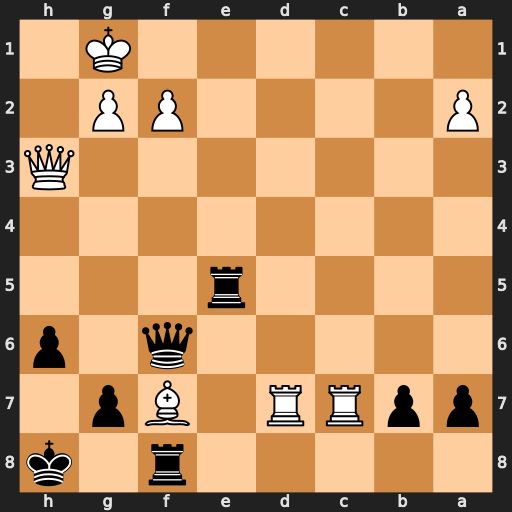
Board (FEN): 5r1k/ppRR1Bp1/5q1p/4r3/8/7Q/P4PP1/6K1
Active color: b
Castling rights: -
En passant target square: -
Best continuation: Re1+ Kh2 Qxf2